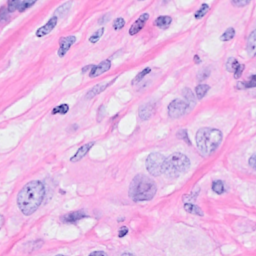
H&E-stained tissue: Breast